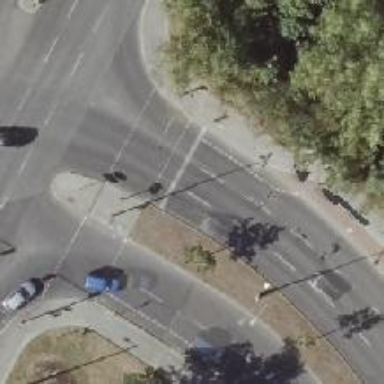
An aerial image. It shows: Road with traffic signals.